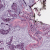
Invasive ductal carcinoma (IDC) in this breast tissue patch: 1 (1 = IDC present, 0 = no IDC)